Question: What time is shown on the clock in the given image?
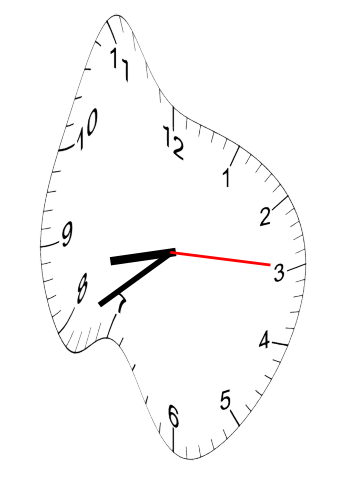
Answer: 08:39:15